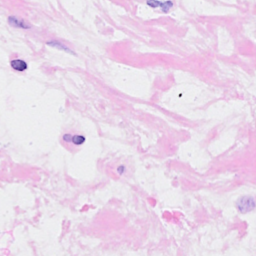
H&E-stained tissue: Breast